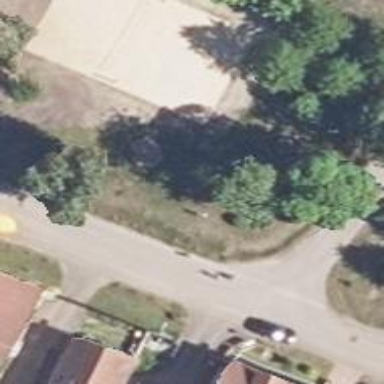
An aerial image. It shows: Bicycle repair station.